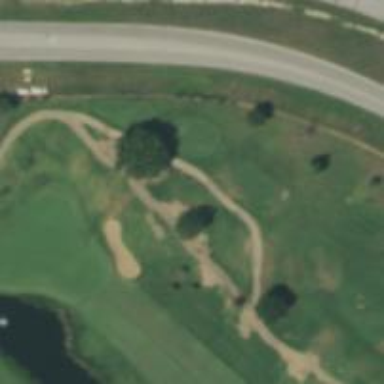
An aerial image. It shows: Pathway for golfing.